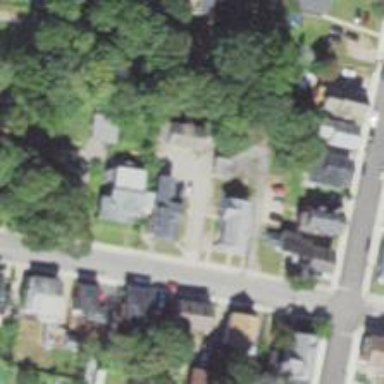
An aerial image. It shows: Residential driveway serving as service road.